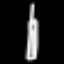
Label: pencil